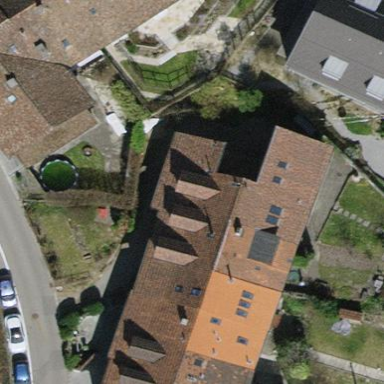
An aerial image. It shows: Building with tiled roof.